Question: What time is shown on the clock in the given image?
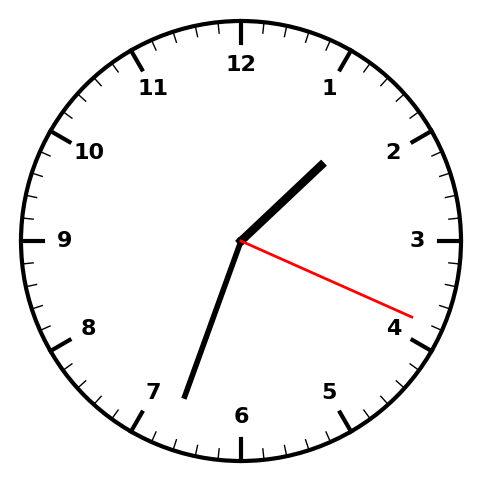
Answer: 01:33:19